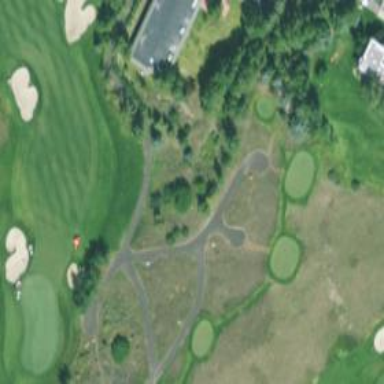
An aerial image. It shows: Track noted as Golf Cart Path.